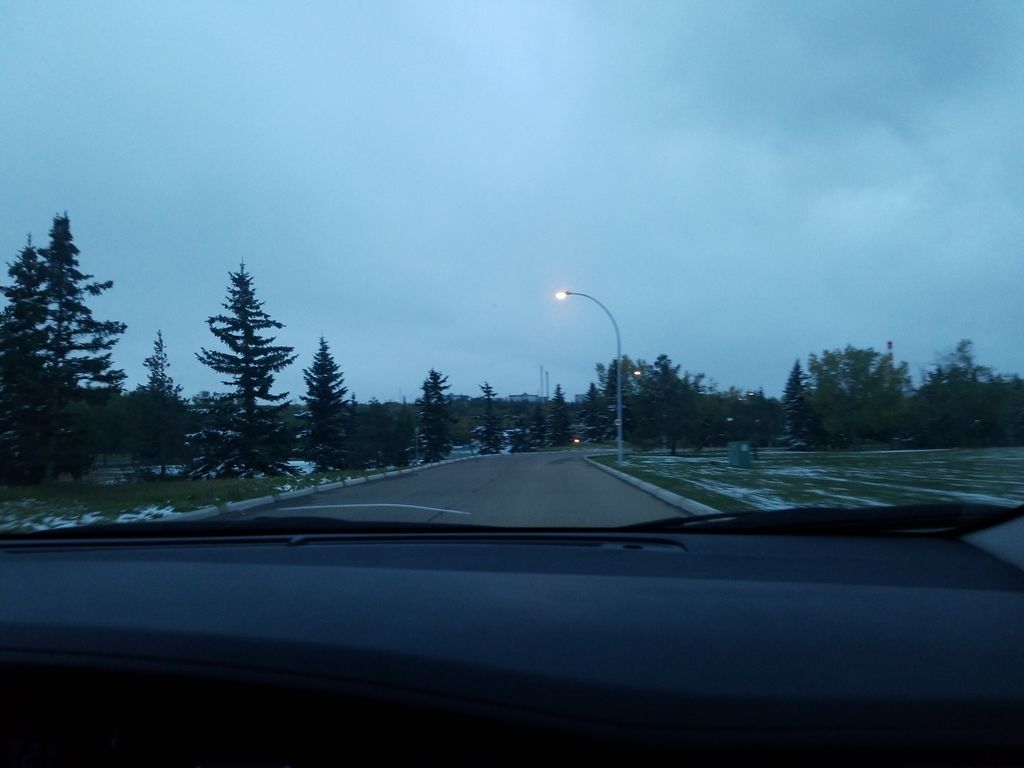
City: edmonton